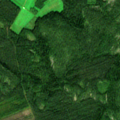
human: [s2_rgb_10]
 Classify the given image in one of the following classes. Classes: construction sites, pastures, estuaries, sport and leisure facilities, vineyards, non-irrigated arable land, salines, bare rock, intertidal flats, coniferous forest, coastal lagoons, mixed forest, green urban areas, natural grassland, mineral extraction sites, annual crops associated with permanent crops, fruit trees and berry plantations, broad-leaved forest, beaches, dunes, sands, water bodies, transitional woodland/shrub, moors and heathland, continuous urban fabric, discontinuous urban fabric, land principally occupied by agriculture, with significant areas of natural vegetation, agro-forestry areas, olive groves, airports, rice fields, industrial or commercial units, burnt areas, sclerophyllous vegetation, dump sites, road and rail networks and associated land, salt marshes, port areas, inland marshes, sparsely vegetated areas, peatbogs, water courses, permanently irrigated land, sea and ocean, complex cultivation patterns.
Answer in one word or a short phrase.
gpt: land principally occupied by agriculture, with significant areas of natural vegetation, coniferous forest, mixed forest